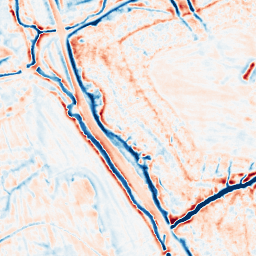
Category: edge_preserving
Decomposition family: bilateral
Decomposition parameters: d: 15
sigma_color: 25
sigma_space: 100
Upsampling method: linear_exact
Upsampling parameters: scale: 2
Upsampling scale: 2